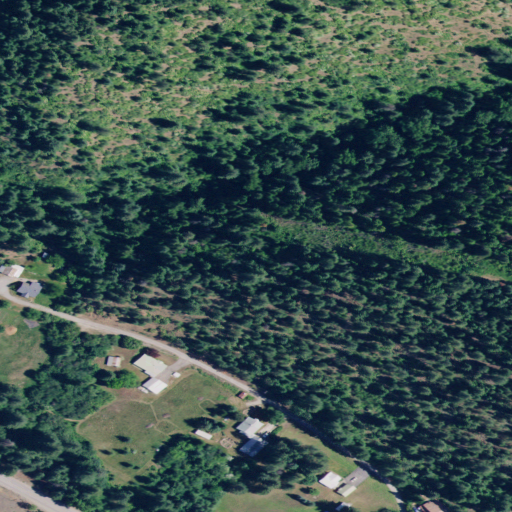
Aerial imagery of valley in Idaho named Shirttail Gulch containing evergreen forest, shrub, herbaceous wetlands, open development, and low intensity development